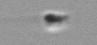
Label: flagellate_morphotype3